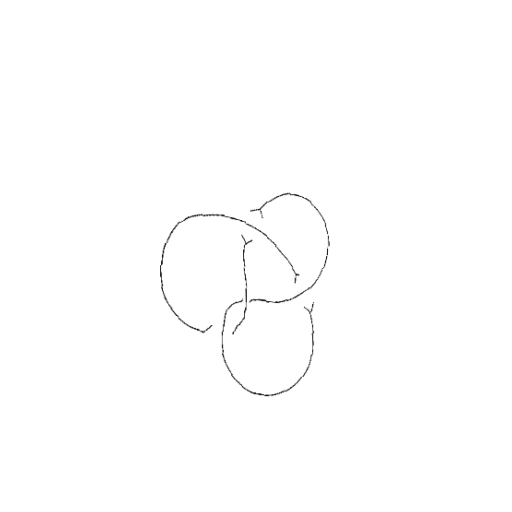
Crossing number: 4